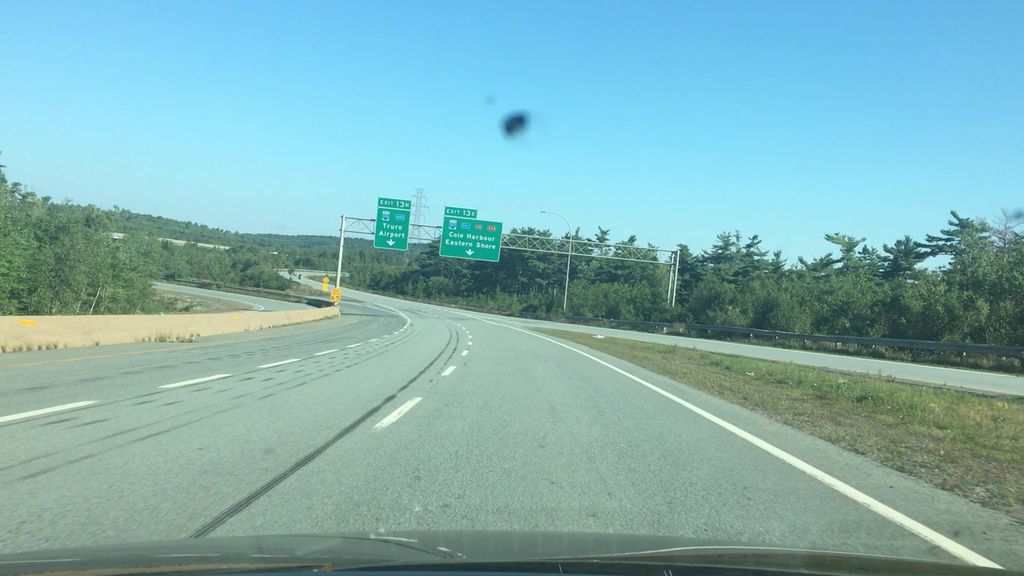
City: halifax